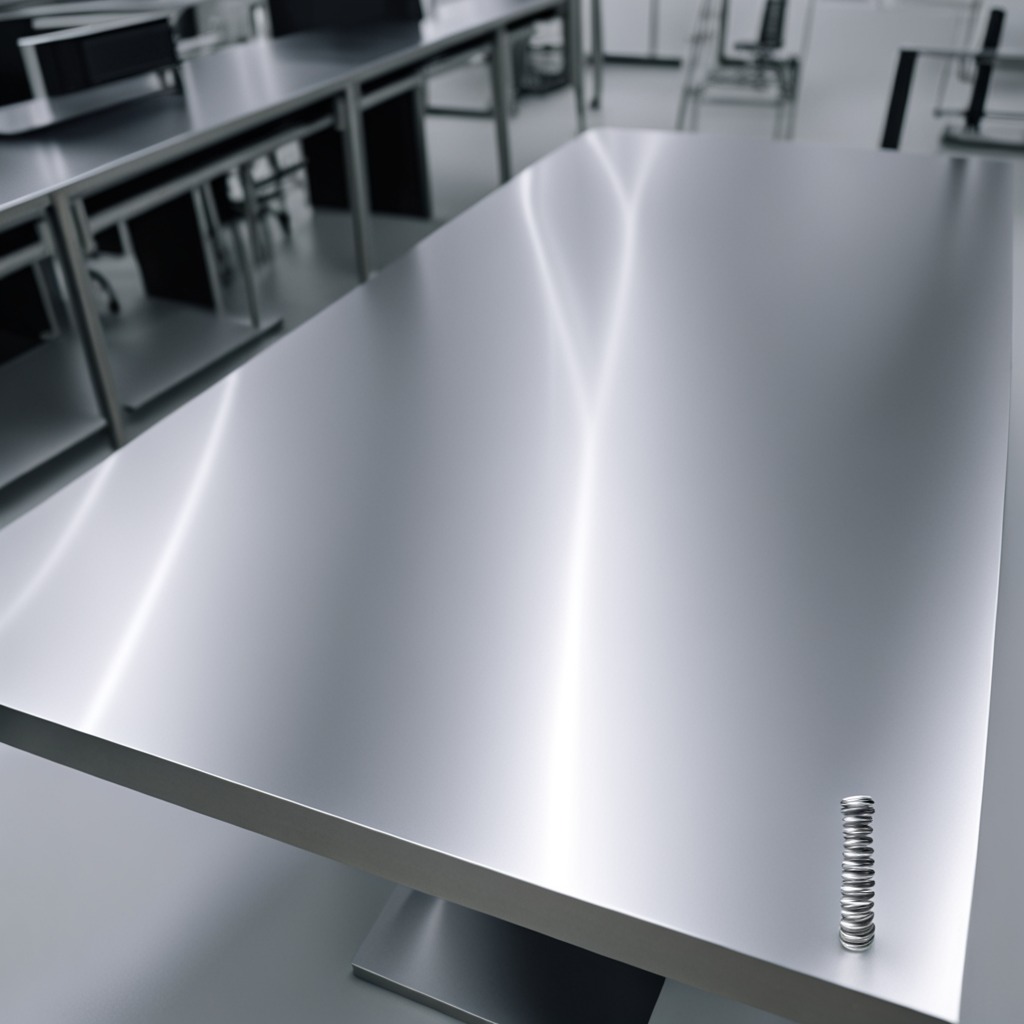
A coiled metal spring is lying on the stainless steel table in a high-end prototyping lab.